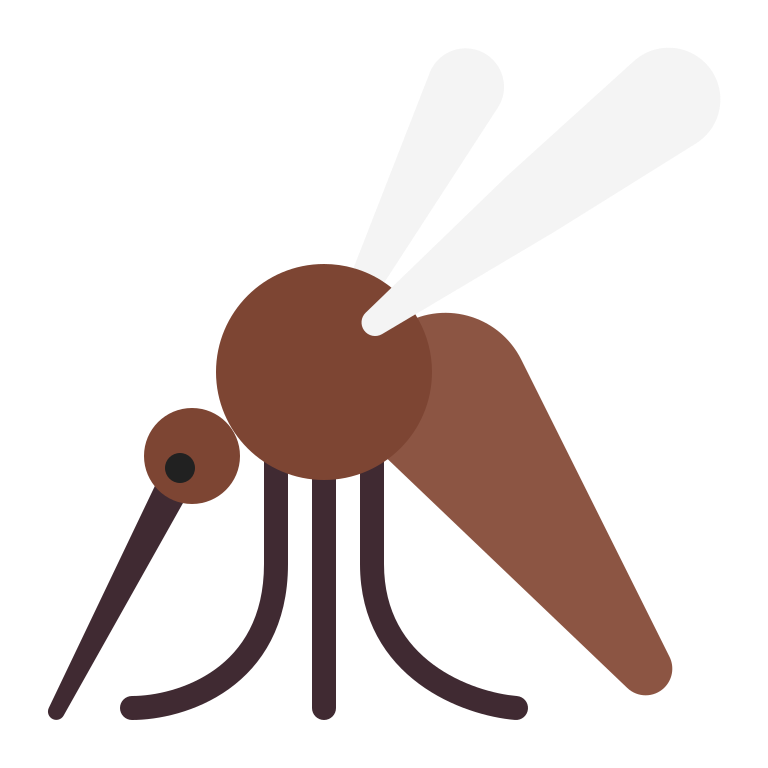
mosquito flat